Question: On my Excel 2003 VBA a standard QueryTable returns me a
> < Application-defined or object-defined error >
message as value for 5 properties, when I put it in the Watch-window. They are:
> - - - - -
I'm trying to set decimal and thousands properties, since the data I'm trying to retrieve comes from a foreing country.
Is this a bug? Is there a workaround for this?
---
To clarify the problem:

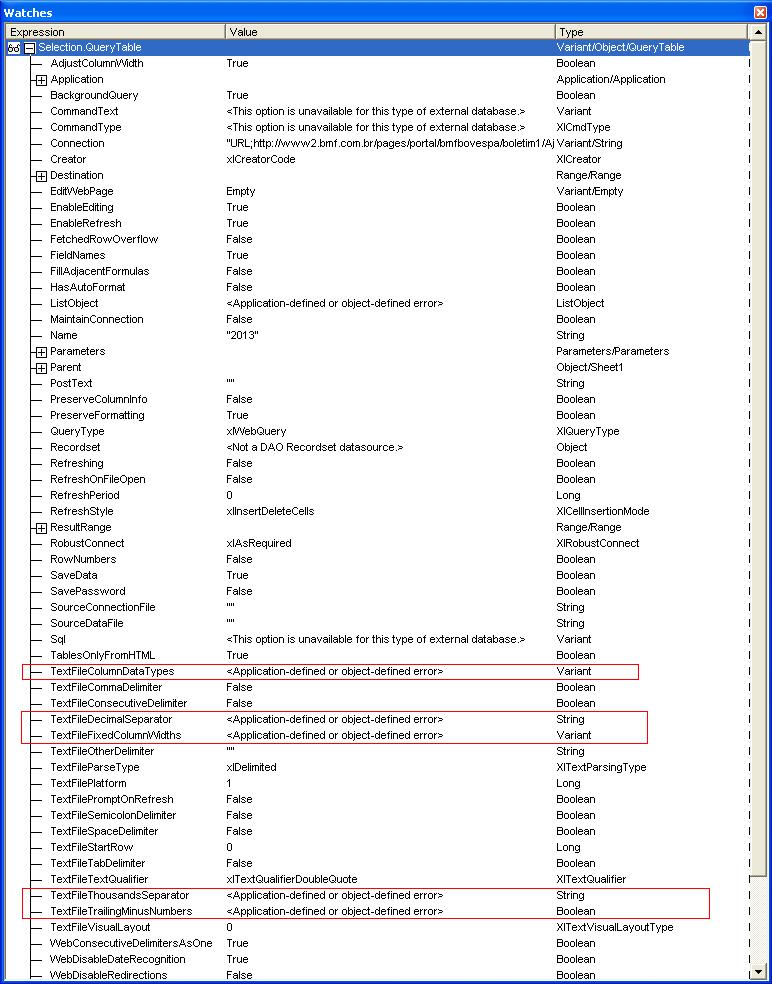
Answer: Since I couldn't find a solution for the properties problem, I used a simple workaround to solve the decimals and thousands problem by running this trivial piece of code right before refreshing the query:
'''
With Application
.DecimalSeparator = ","
.ThousandsSeparator = "."
.UseSystemSeparators = False
End With
'''
And after refreshed, I run this to go back to my original american standard:
'''
With Application
.DecimalSeparator = "."
.ThousandsSeparator = ","
.UseSystemSeparators = False
End With
'''
Anyway, thank you guys who tried to help... I guess this issue is particular to my Excel version.